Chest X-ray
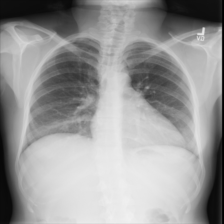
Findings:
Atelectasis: negative
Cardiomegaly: positive
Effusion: positive
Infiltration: negative
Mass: negative
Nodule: negative
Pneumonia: negative
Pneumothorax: negative
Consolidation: negative
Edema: negative
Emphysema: positive
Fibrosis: negative
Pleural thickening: negative
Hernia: negative